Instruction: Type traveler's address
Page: traveler
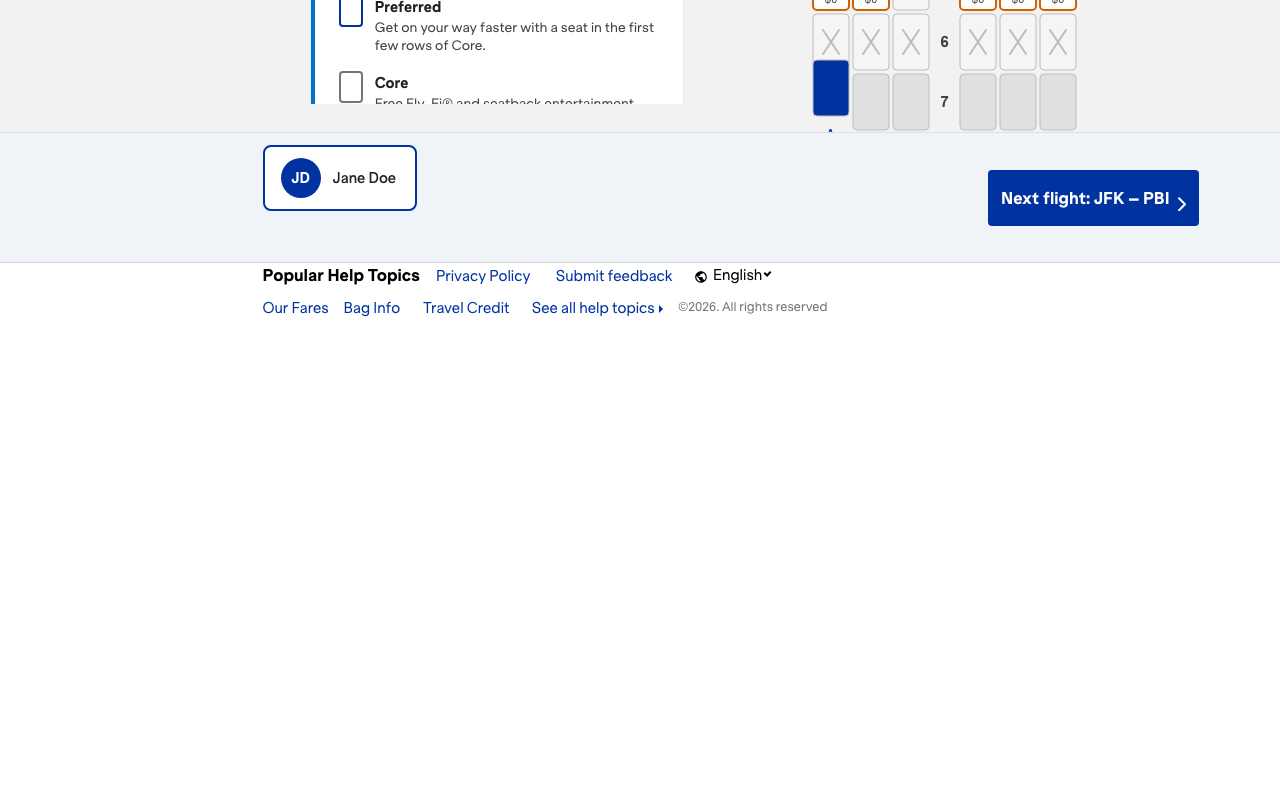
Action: type